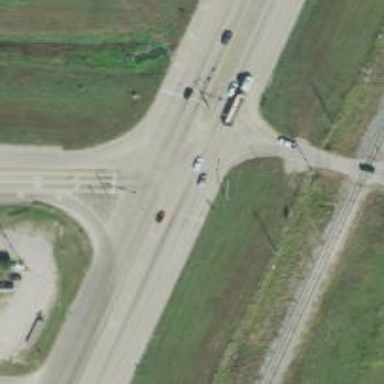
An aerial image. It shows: Frontage road that is classified as secondary link.